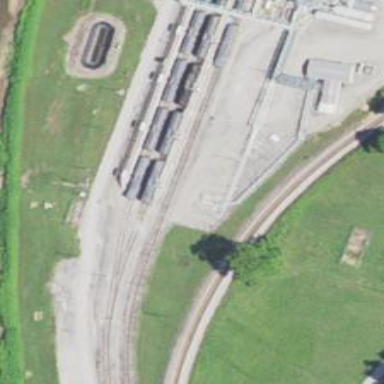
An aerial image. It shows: Rail spur service.